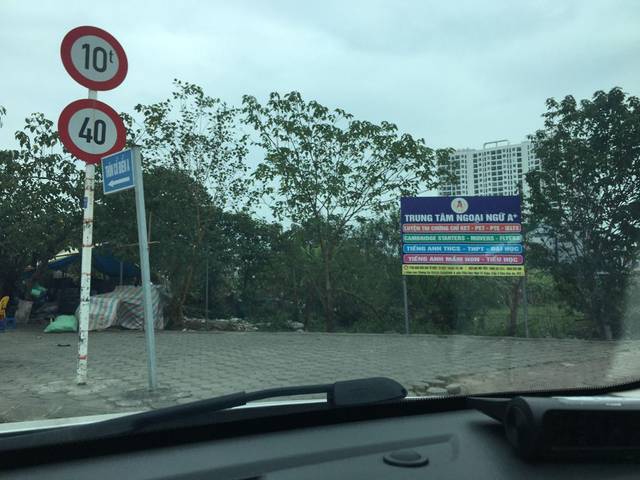
Region: Vietnam
Coordinates: 20.94, 105.85